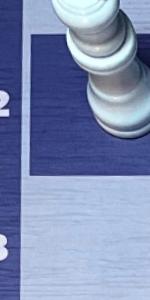
Label: Empty